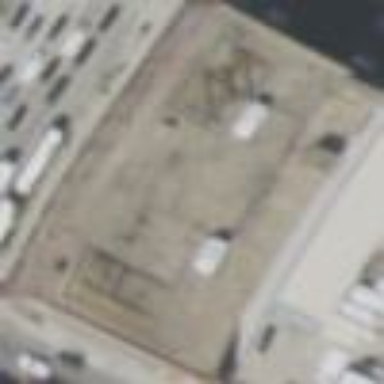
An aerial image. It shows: Building with flat concrete roof.